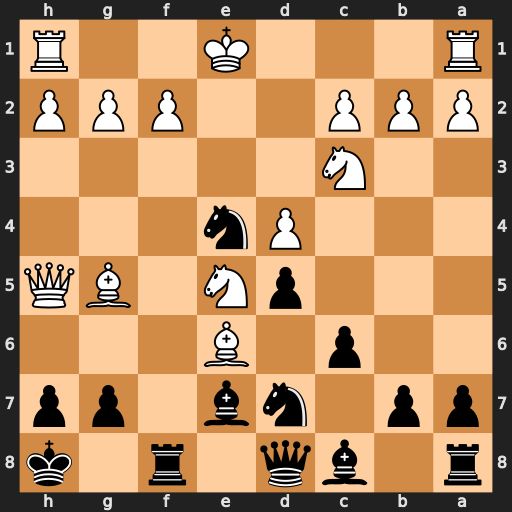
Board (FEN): r1bq1r1k/pp1nb1pp/2p1B3/3pN1BQ/3Pn3/2N5/PPP2PPP/R3K2R
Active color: b
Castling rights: KQ
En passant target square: -
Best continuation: Nxe5 Bxe7 Qxe7